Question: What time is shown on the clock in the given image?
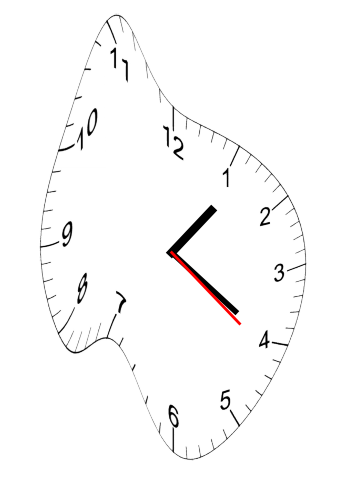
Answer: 01:20:21